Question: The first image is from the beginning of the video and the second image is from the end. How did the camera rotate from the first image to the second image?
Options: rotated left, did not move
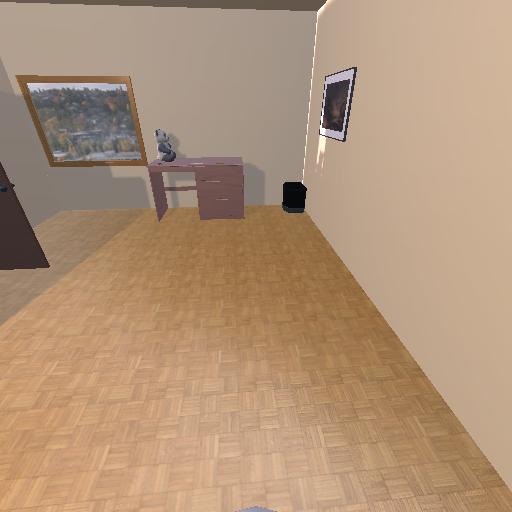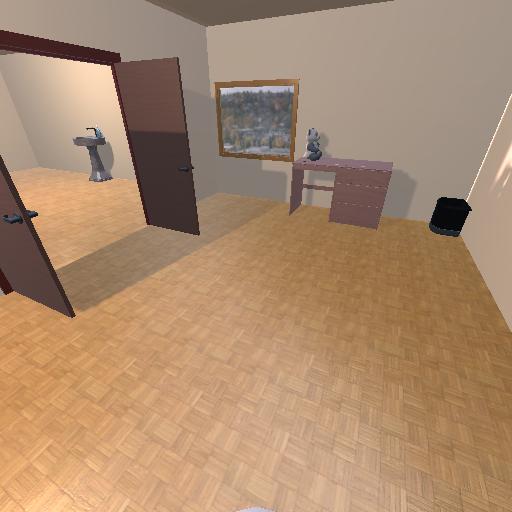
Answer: rotated left